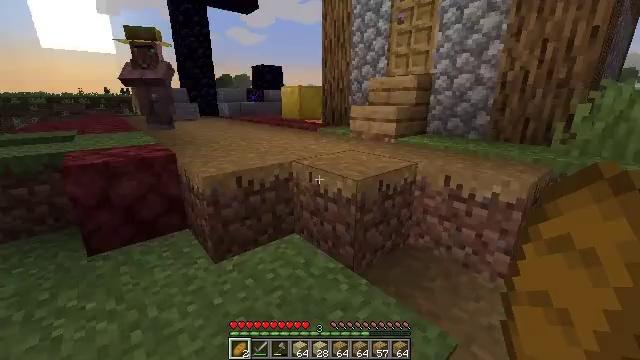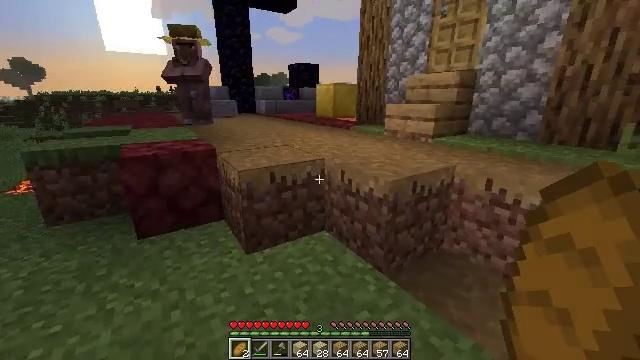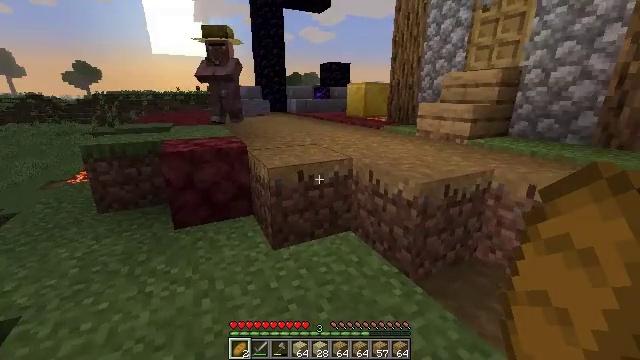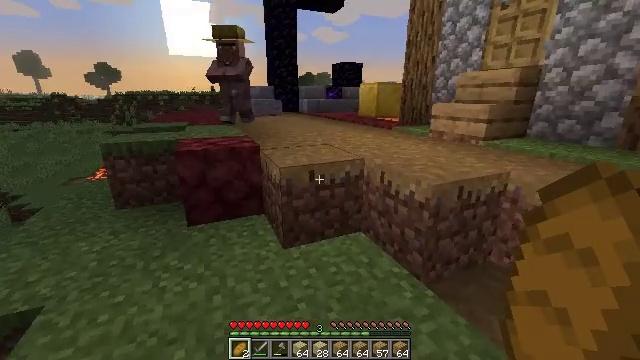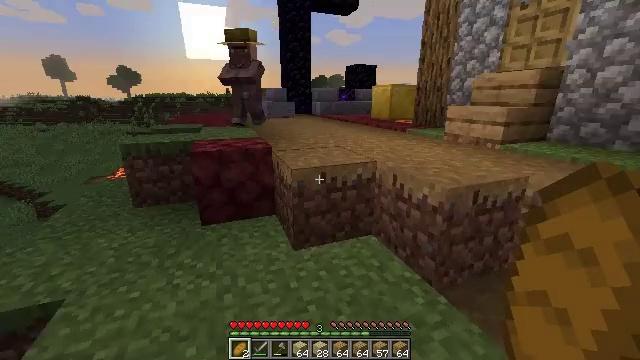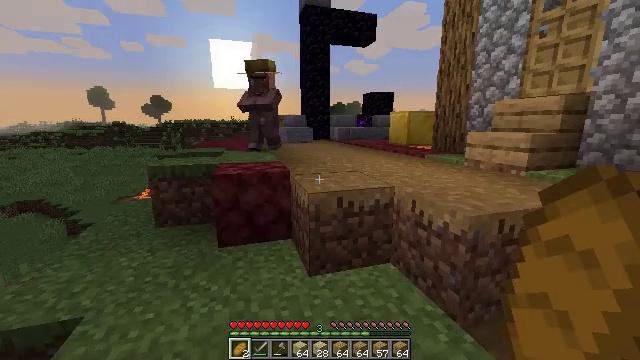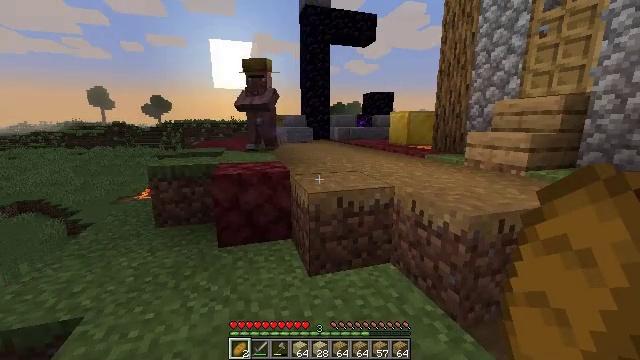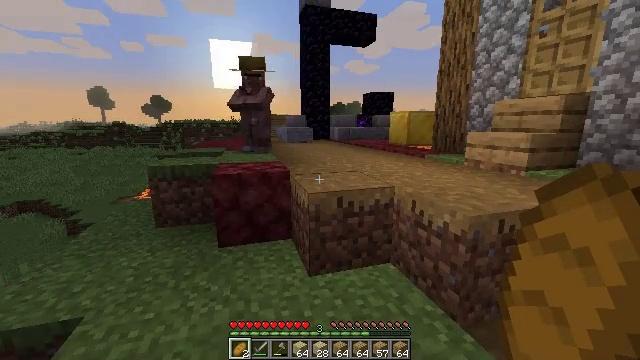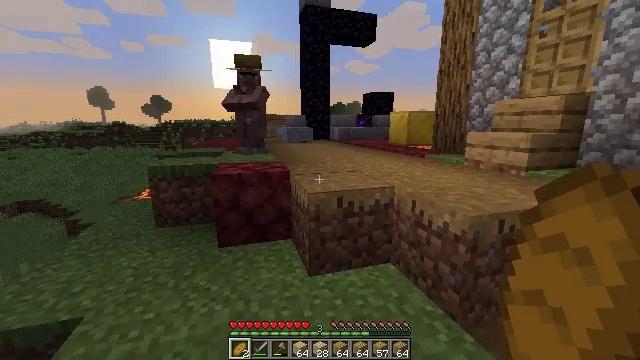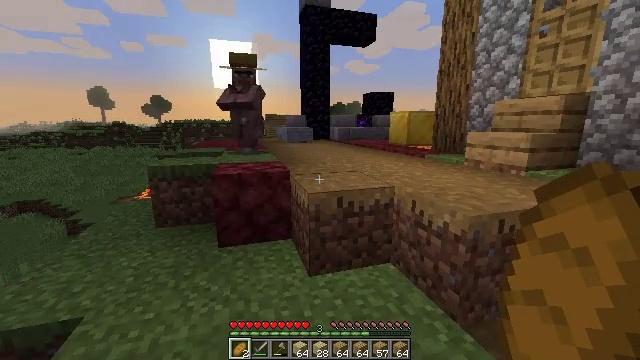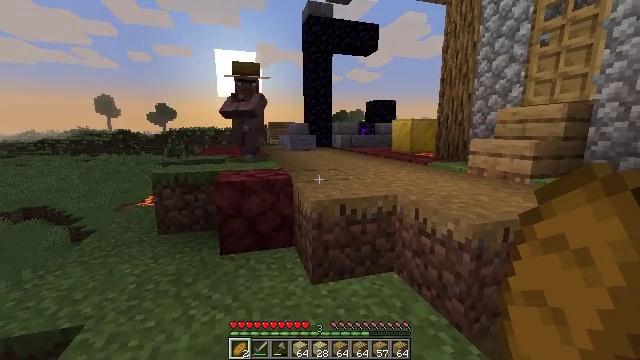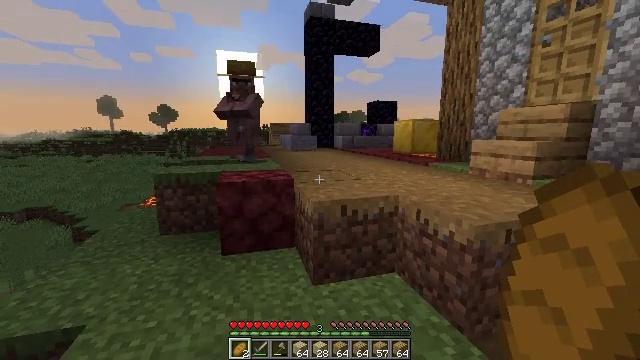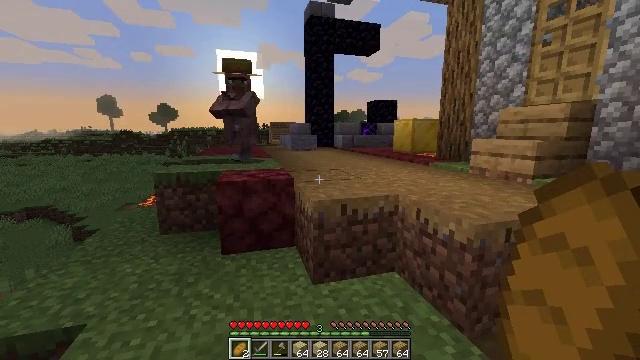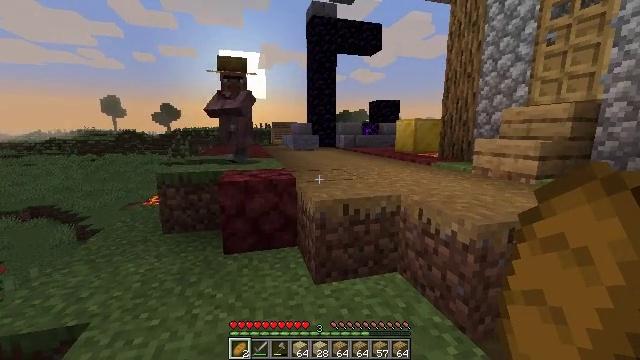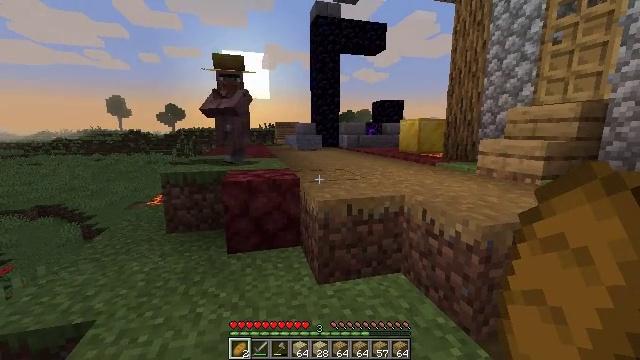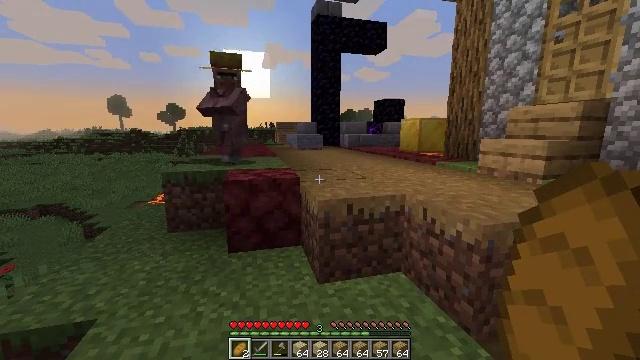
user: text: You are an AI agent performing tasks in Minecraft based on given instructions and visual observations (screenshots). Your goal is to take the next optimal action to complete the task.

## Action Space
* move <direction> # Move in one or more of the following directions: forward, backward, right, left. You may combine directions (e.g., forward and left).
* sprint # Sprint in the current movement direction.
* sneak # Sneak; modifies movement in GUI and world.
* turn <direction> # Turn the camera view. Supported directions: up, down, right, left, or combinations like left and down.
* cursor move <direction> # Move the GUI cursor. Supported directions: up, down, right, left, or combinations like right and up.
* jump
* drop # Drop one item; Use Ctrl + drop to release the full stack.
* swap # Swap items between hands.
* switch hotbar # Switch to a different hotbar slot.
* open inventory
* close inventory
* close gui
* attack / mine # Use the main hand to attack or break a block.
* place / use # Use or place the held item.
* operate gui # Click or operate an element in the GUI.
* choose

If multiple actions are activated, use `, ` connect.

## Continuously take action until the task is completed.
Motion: motion action
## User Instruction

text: Mine stone brick stairs block.
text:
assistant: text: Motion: turn left
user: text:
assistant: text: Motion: turn left
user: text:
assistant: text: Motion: turn left
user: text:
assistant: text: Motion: turn left
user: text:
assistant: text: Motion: turn left and up
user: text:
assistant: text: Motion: no_op
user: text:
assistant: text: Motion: no_op
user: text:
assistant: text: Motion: no_op
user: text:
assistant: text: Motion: no_op
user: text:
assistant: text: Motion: turn up
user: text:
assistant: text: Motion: no_op
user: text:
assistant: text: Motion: no_op
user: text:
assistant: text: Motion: no_op
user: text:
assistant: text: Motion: no_op
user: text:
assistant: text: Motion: no_op
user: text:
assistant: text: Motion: no_op
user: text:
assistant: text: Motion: no_op
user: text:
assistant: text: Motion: no_op
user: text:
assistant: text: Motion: no_op
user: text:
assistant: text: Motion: no_op
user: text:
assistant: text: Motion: no_op
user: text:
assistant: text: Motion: no_op
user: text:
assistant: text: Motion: no_op
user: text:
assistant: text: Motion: no_op
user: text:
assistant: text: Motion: no_op
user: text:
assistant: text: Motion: no_op
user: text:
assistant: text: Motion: no_op
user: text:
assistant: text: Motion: no_op
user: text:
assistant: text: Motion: no_op
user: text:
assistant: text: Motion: no_op